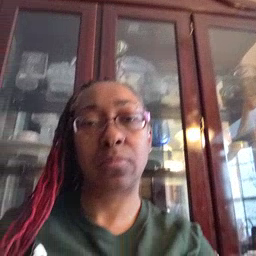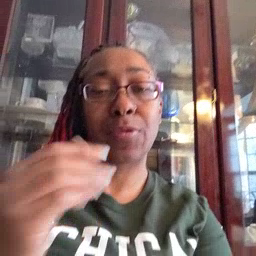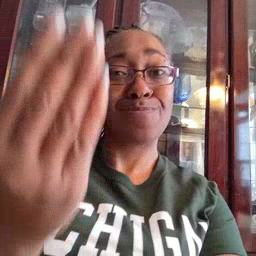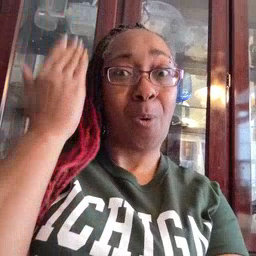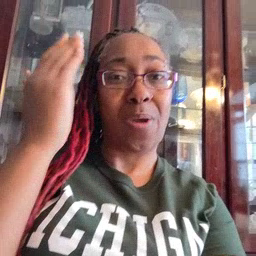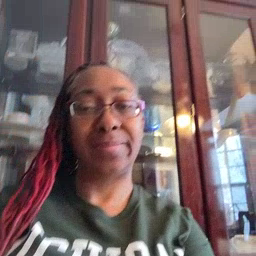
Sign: morning